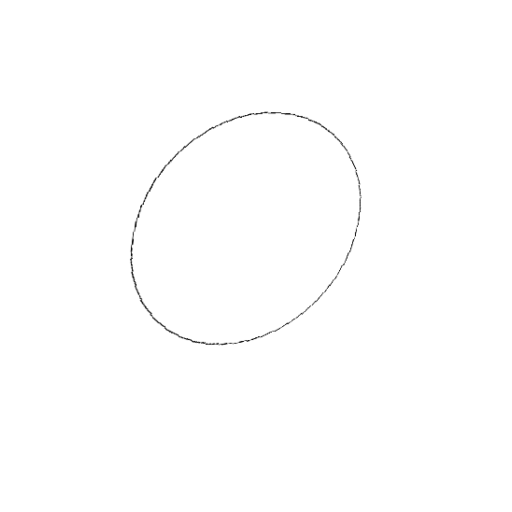
Crossing number: 0